Question: I have searched a lot. I have no choice unless asking this here. Do you guys know an online convertor which has API or Gem/s that can convert PDF to Excel or CSV file?
I am not sure if here is the best place to ask this either.
My application is in Rails 4.2.
PDF file has contains a header and a big table with about 10 columns.
More info:
User upload the PDF via a form then I need to grab the PDF parse it to CSV and read the content. I tried to read the content with PDF Reader Gem however the result wasn't really promising.
I have used: <URL>
Sample PDF

This piece of code convert the PDF into the text which is handy.
Gem: 'pdf-reader'
'''
def self.parse
reader = PDF::Reader.new("pdf_uploaded_by_user.pdf")
reader.pages.each do |page|
puts page.text
end
end
'''
Now if you check the sample attached PDF you will see some fields might be empty which it means I simply can't split the text line with space and put it in an array as I won't be able to map the array to the correct fields.
Thank you.
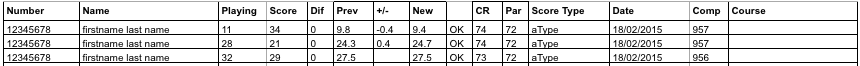
Answer: Ok, After lots of research I couldn't find an API or even a proper software that does it. Here how I did it.
I first extract the Table out of the PDF into the Table with this API <URL>. It is cheap.
Then I convert the HTML table to CSV.
(This is not ideal but it works)
Here is the code:
'''
require 'httmultiparty'
class PageTextReceiver
include HTTMultiParty
base_uri 'http://localhost:3000'
def run
response = PageTextReceiver.post('https://pdftables.com/api?key=myapikey', :query => { f: File.new("/path/to/pdf/uploaded_pdf.pdf", "r") })
File.open('/path/to/save/as/html/response.html', 'w') do |f|
f.puts response
end
end
def convert
f = File.open("/path/to/saved/html/response.html")
doc = Nokogiri::HTML(f)
csv = CSV.open("path/to/csv/t.csv", 'w',{:col_sep => ",", :quote_char => ''', :force_quotes => true})
doc.xpath('//table/tr').each do |row|
tarray = []
row.xpath('td').each do |cell|
tarray << cell.text
end
csv << tarray
end
csv.close
end
end
'''
Now Run it like this:
'''
#> page = PageTextReceiver.new
#> page.run
#> page.convert
'''
It is not refactored. Just proof of concept. You need to consider performance.
I might use the gem 'Sidekiq' to run it in background and move the result to the main thread.